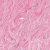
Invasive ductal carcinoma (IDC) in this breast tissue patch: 0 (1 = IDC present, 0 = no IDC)